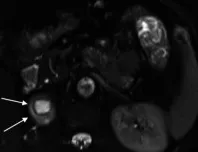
(B) Right adrenal schwannoma in the T2 sequence of MRI. The schwannoma was shown by a white arrow.
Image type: radiology (mri)